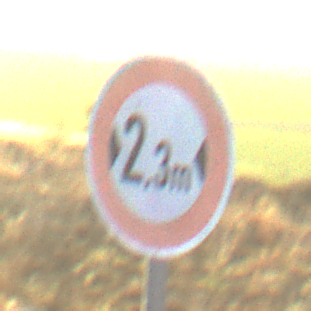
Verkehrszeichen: TatsaechlicheBreite2Komma3
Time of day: SunriseSunset
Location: Outdoor (Nature)
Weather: Clear
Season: NotSpecified
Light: Natural